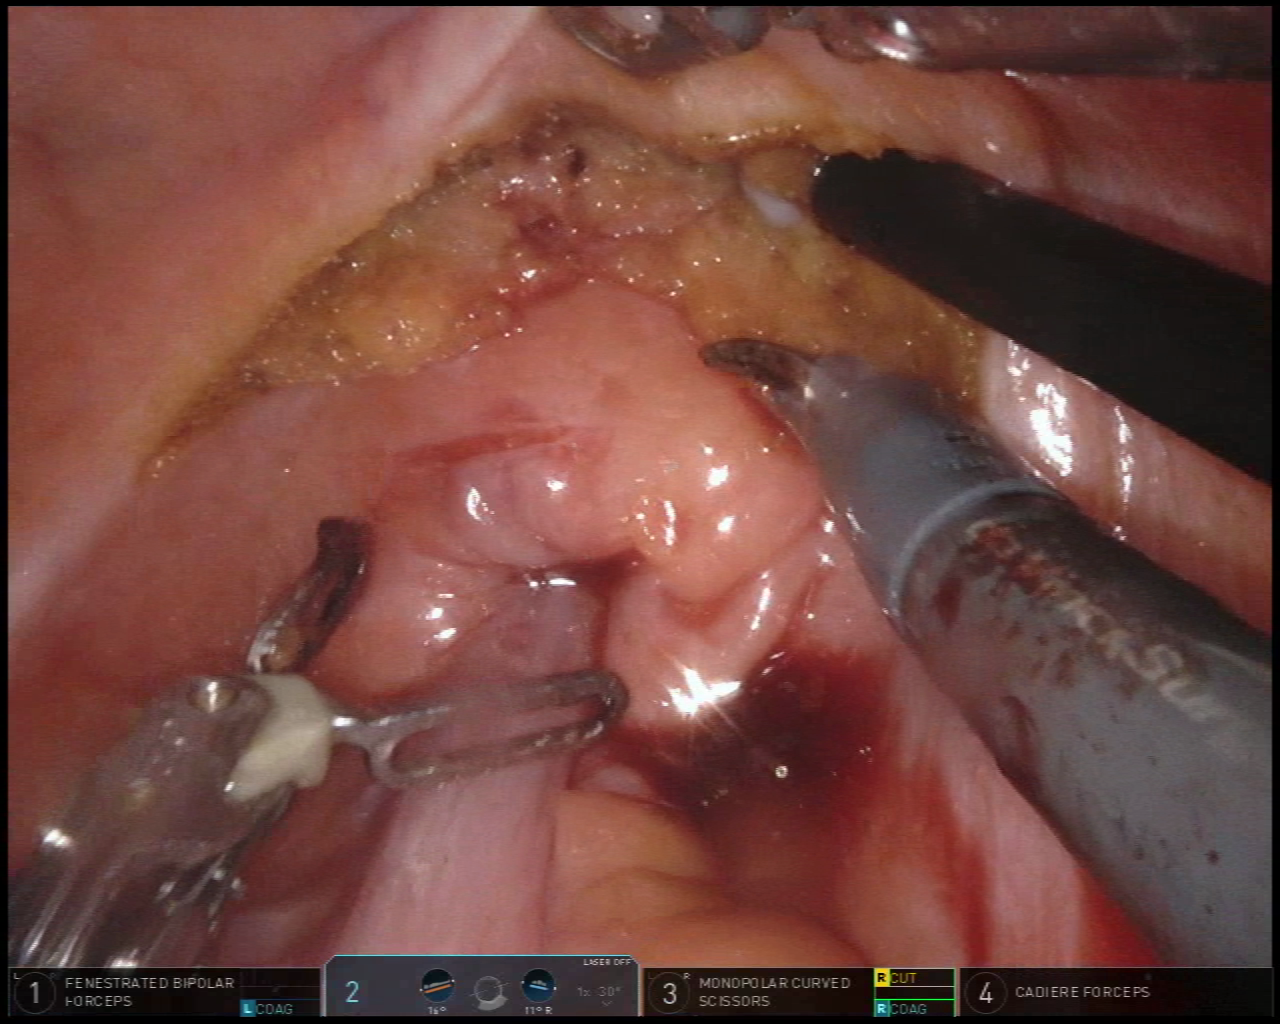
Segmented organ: vesicular_glands
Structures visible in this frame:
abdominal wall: no
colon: no
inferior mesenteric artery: no
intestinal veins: no
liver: no
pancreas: no
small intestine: no
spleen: no
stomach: no
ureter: no
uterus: no
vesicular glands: yes